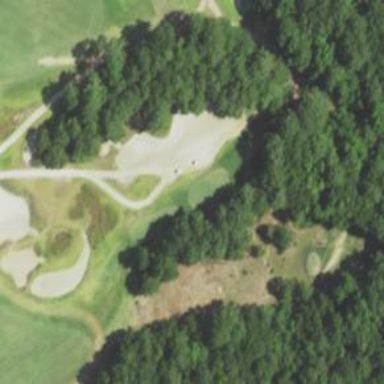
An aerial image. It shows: Service road used as golf cart path.